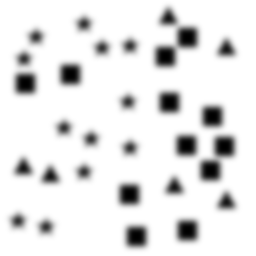
Squares: 12
Triangles: 6
Stars: 12
Total shapes: 30